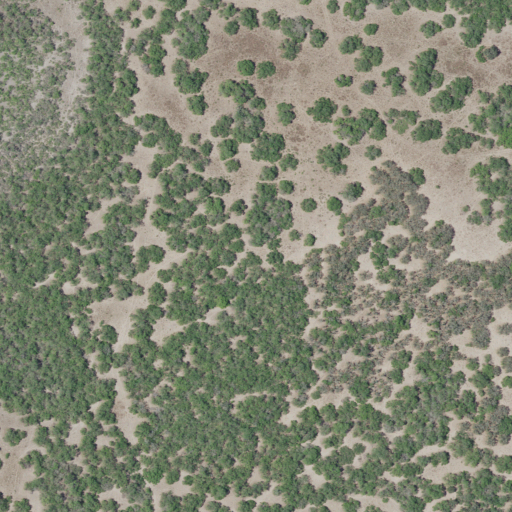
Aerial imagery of plain(s) in Texas named Pita Pasture containing shrub, grassland, deciduous forest, woody wetlands, and herbaceous wetlands